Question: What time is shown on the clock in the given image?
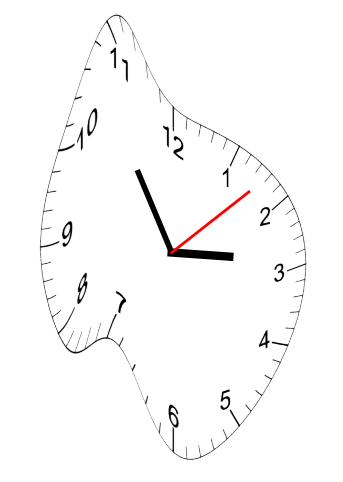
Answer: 02:54:08